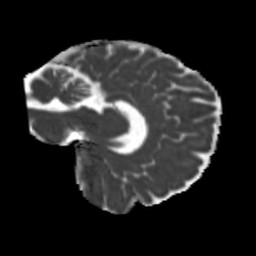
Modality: MD
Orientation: sagittal
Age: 42
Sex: male
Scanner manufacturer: siemens
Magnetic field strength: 3 T
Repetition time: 5.25 s
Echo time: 0.08 s